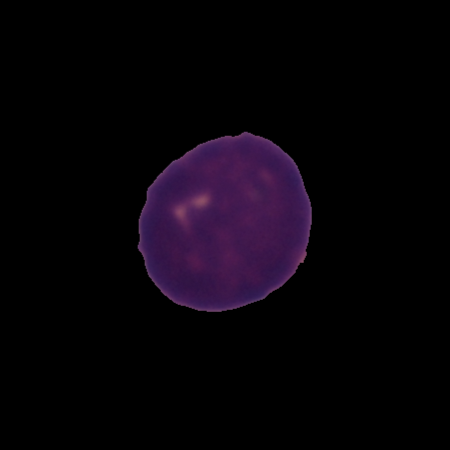
Label: healthy